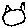
Label: cat